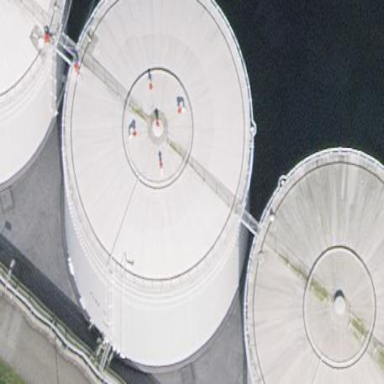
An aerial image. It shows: Storage tank building.